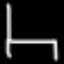
Label: chair